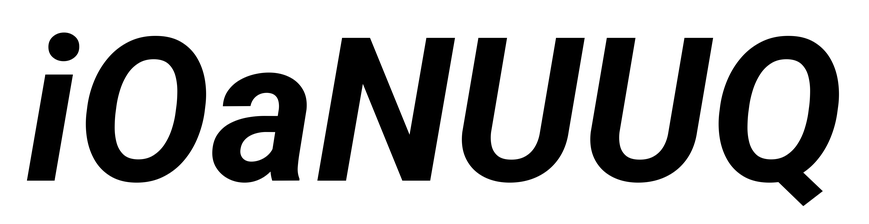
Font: Roboto-Italic_Bold_Italic